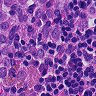
Metastatic tissue present: yes